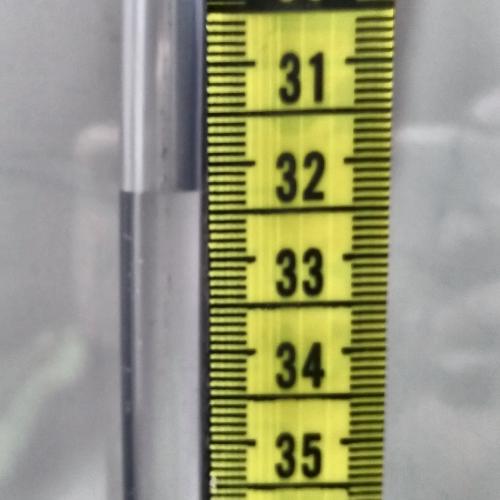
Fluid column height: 32.3 cm